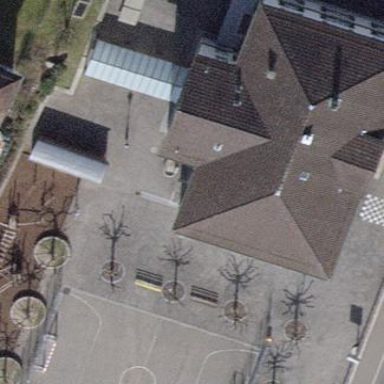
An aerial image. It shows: School.